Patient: sex M, age 79
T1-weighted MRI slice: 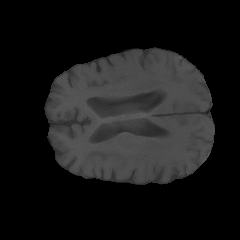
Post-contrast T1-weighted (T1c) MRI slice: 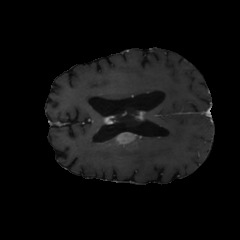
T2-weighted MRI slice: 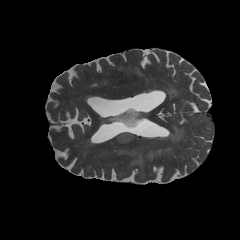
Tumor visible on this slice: yes
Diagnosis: Glioblastoma, IDH-wildtype
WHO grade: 4